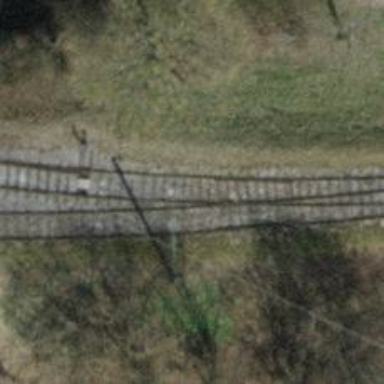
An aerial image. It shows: Single-track spur railway line.